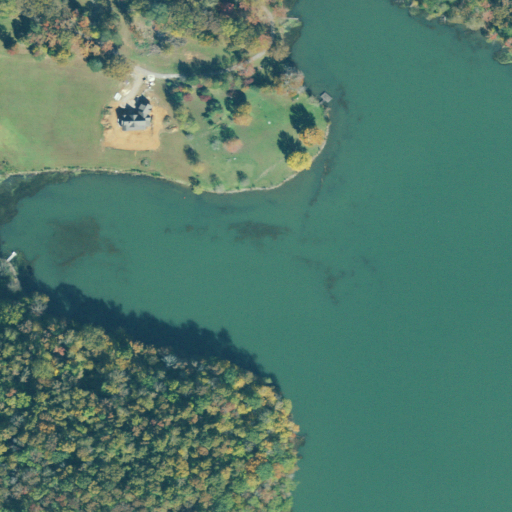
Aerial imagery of valley in Tennessee named Bennett Hollow containing open water, deciduous forest, pasture, mixed forest, and barren land